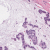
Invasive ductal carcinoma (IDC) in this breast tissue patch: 1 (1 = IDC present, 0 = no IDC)